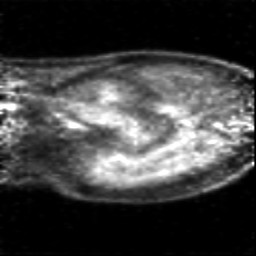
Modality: PET
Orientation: sagittal
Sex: female
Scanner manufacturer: siemens